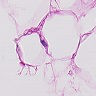
Metastatic tissue present: no